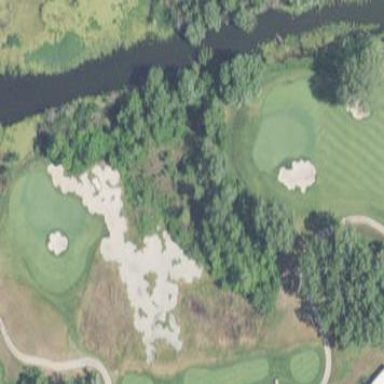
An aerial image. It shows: Golf bunker filled with sandy terrain.